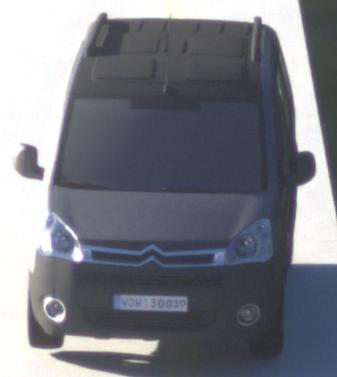
Make: Citroen
Model: Berlingo Kombi VTi 120
Detailed model: Berlingo (II) Kombi
Model produced from: 2009/12
Model produced until: 2012/03
Doors: 5
Color: gray
Road condition: dry road
Daytime: sunrise or sunset
Contrast: medium contrast